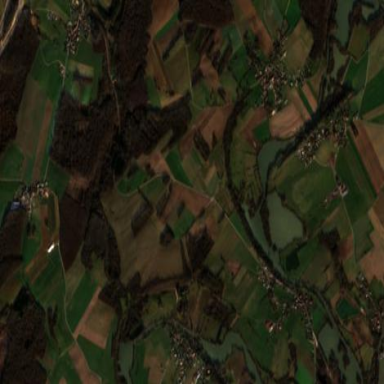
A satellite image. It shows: Picturesque farmland scene.